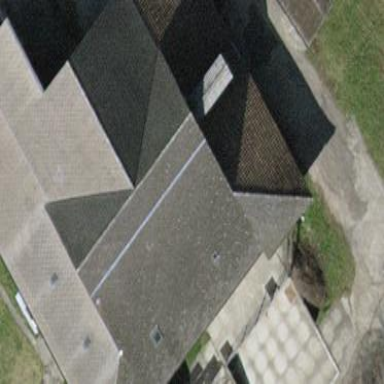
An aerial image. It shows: View of roof of building.